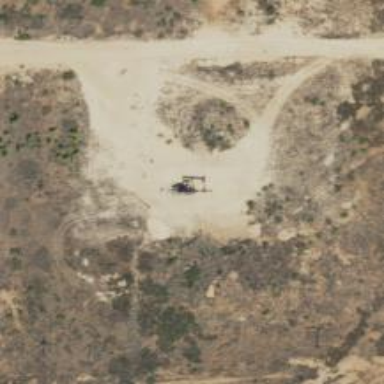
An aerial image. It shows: Petroleum well.